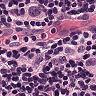
Metastatic tissue present: no